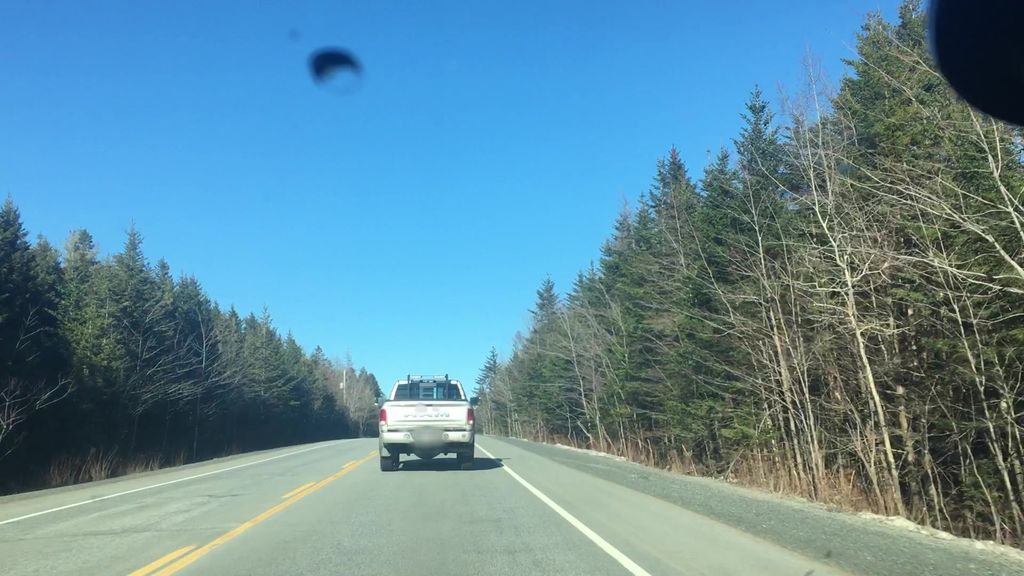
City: halifax